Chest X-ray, AP view. Patient: 48 years old, sex M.
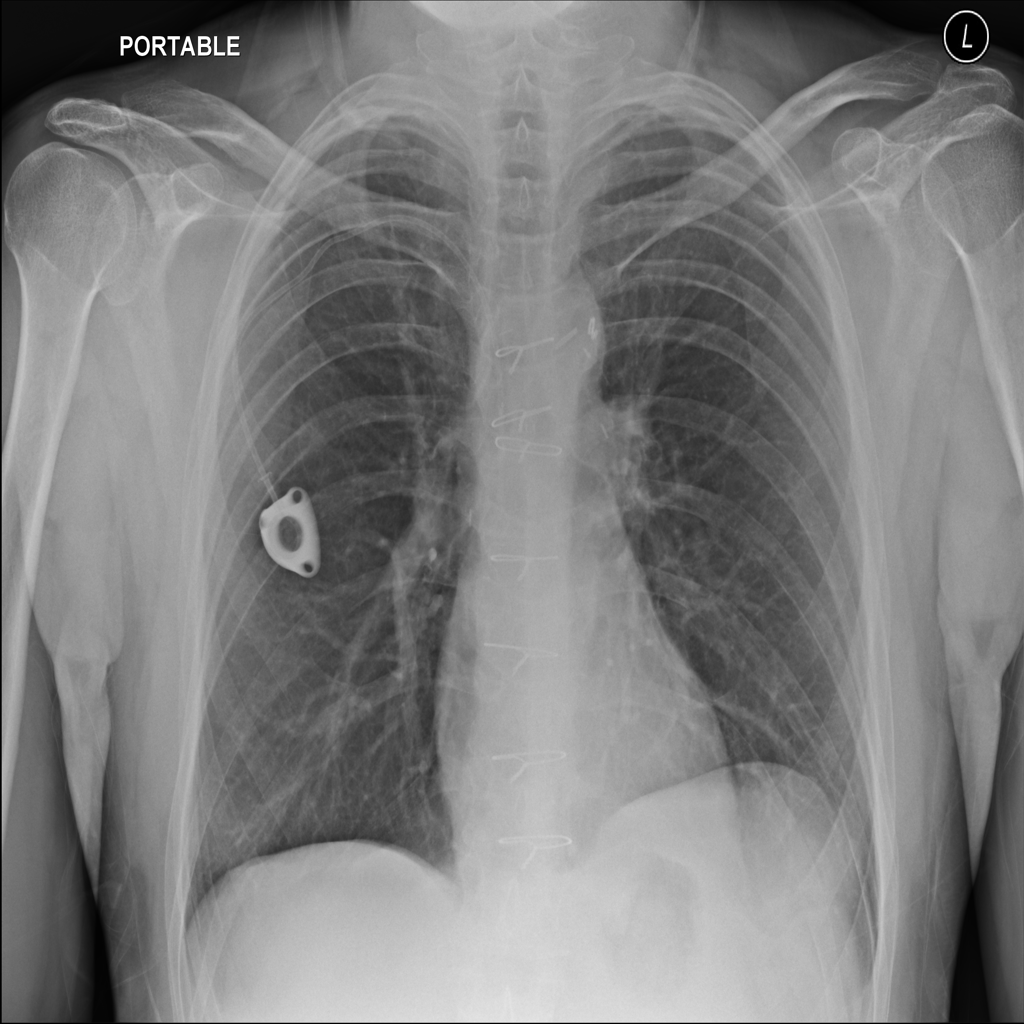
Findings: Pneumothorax